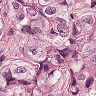
Metastatic tissue present: yes